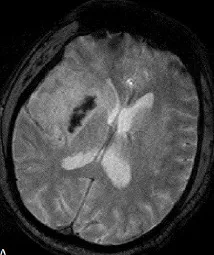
GRE Haem sequence demonstrates low signal intensity in the region of right basal ganglia representing haemorrhagic transformation.
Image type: radiology (mri)